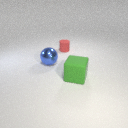
small red rubber cylinder behind large green rubber cube